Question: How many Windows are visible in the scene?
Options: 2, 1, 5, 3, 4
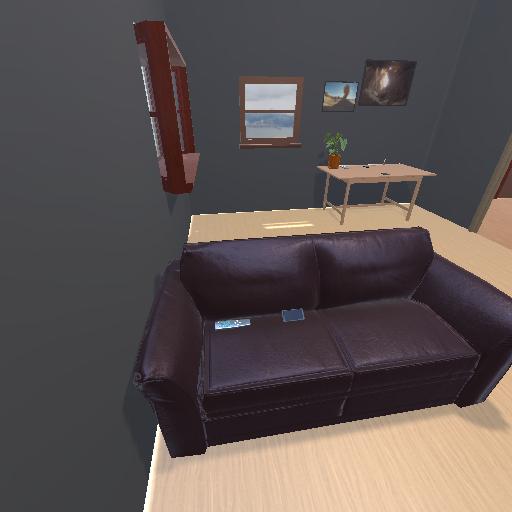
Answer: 2